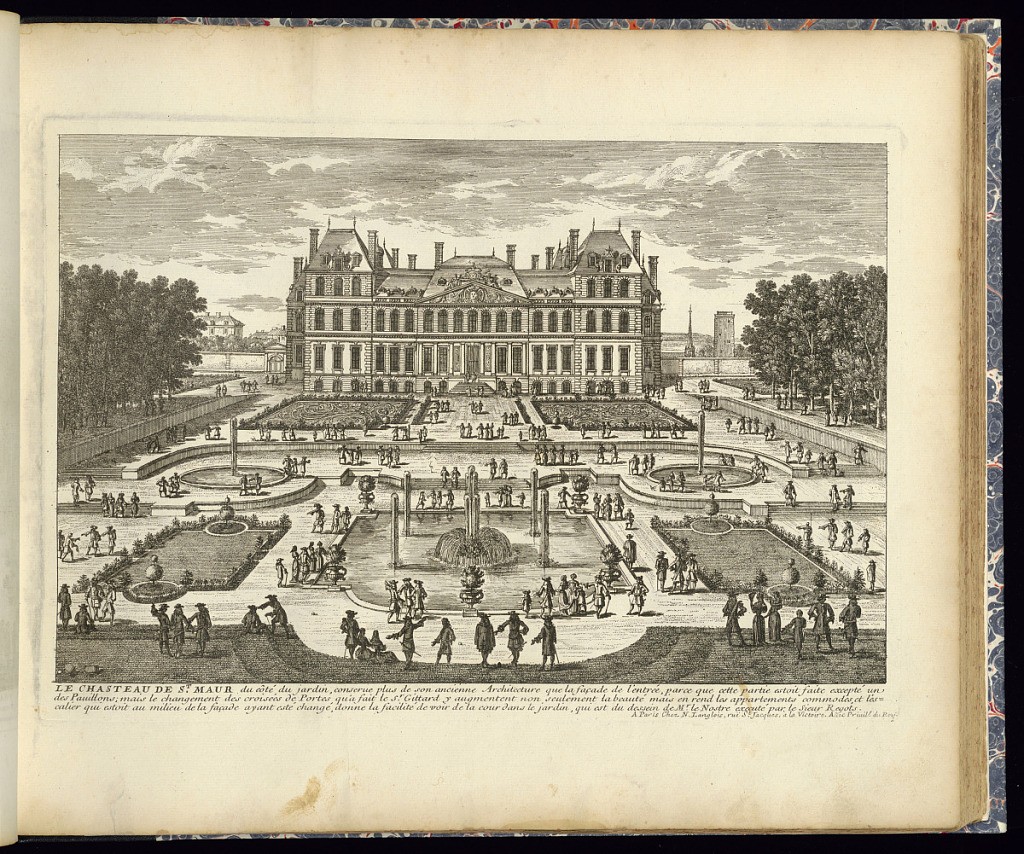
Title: LE CHASTEAU DE ST. MAUR
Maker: Gabriel Perelle, French, 1604–1677
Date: late 17th century
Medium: Etching on laid paper
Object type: Print
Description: View of the garden façade of a castle within its surrounding landscape. The gardens in the foreground feature parterre, planted vases, and fountains with figures. The plate is titled with a short description and history of the castle.